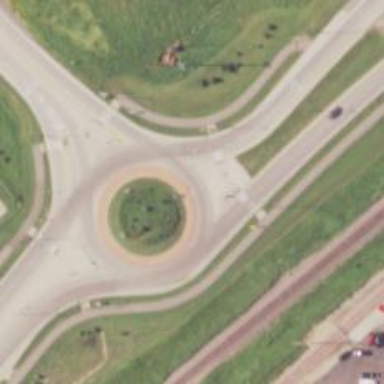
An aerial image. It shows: Roundabout on trunk highway.